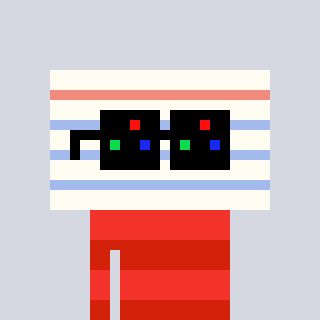
a pixel art character with square black sunglasses, a empty notebook page-shaped head and a red-colored body on a cool background